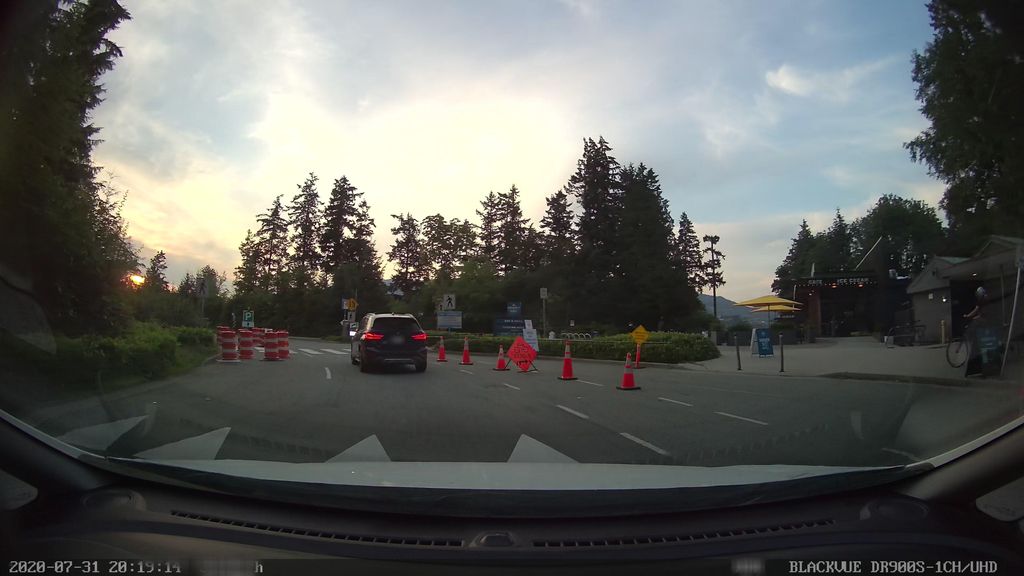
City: vancouver